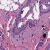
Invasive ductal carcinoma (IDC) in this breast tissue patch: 0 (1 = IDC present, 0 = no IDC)